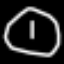
Label: clock